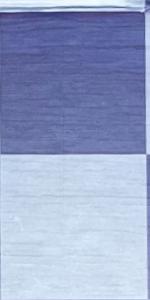
Label: Empty